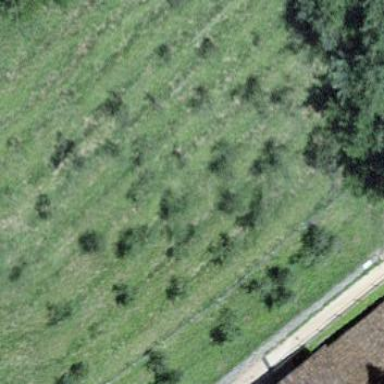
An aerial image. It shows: Olive tree orchard.